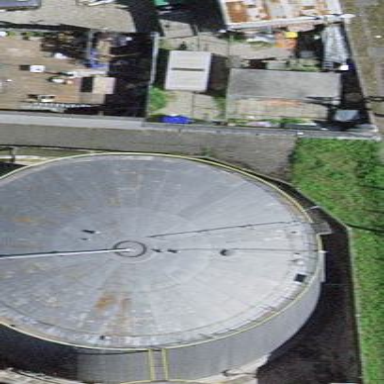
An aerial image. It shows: Storage tank that is man-made.